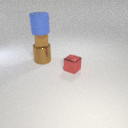
small brown rubber cube above large brown metal cylinder